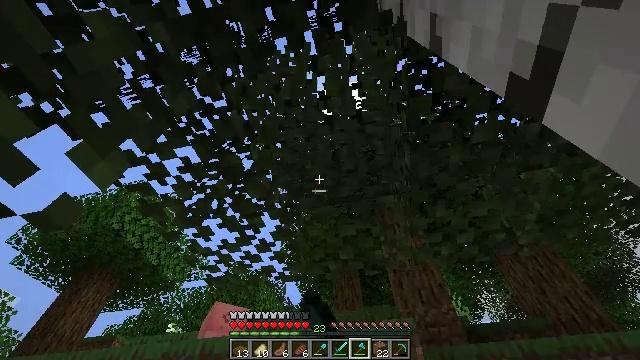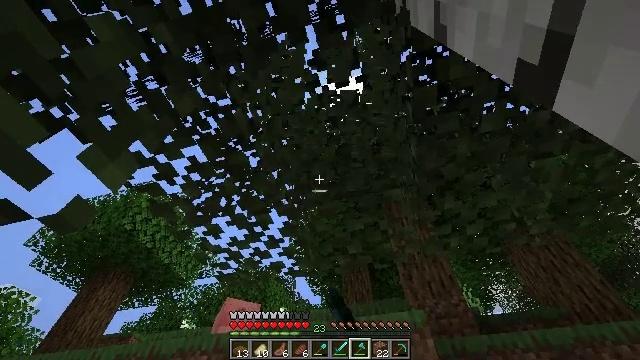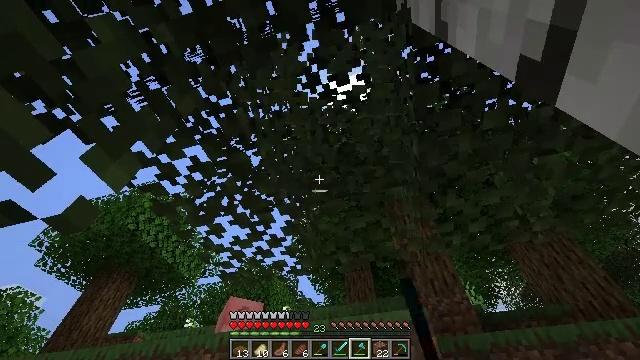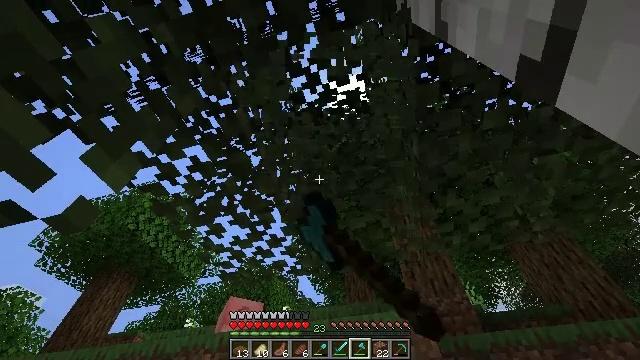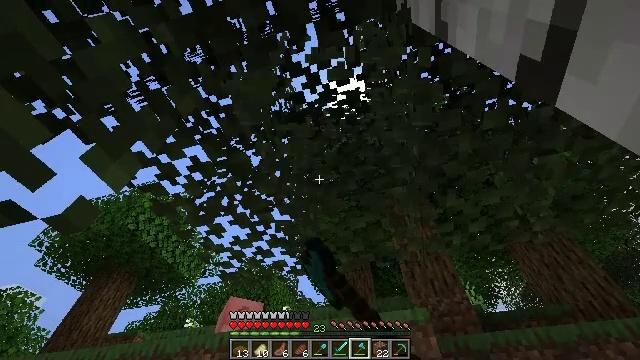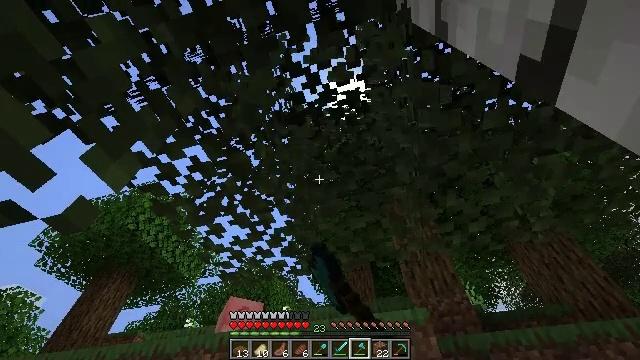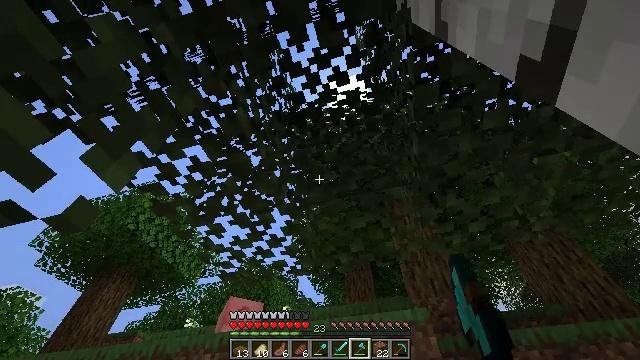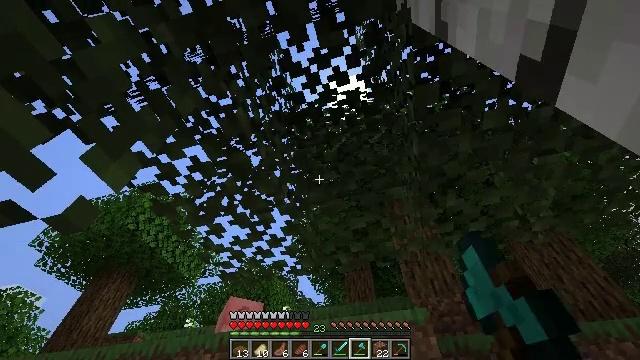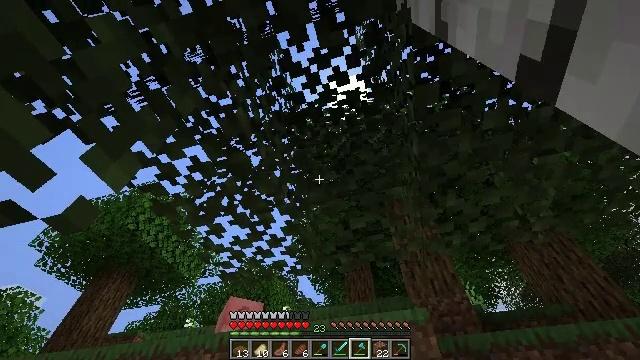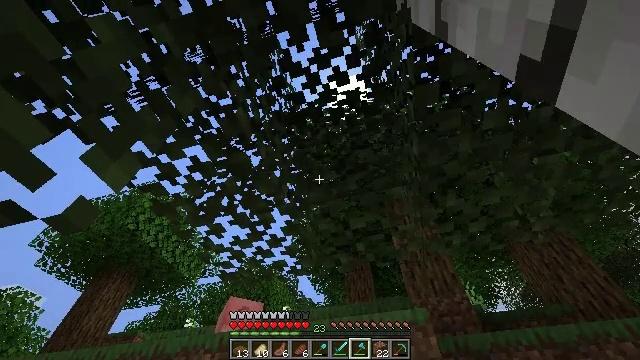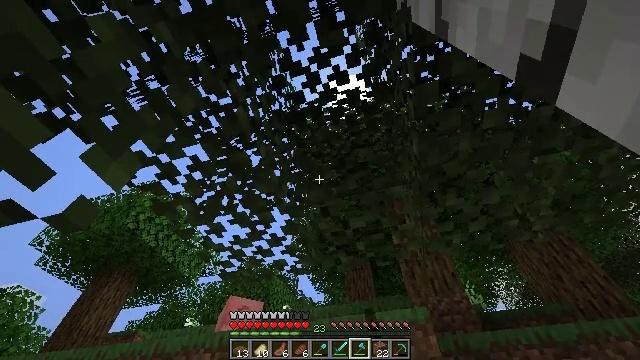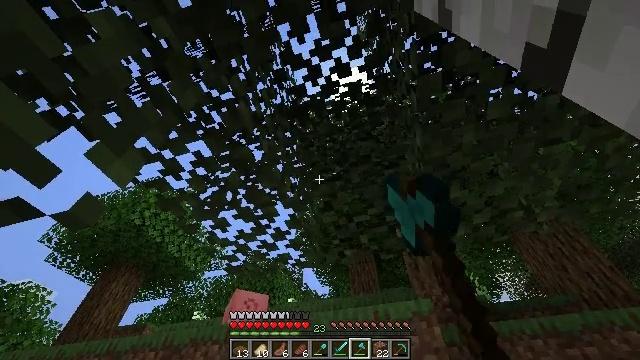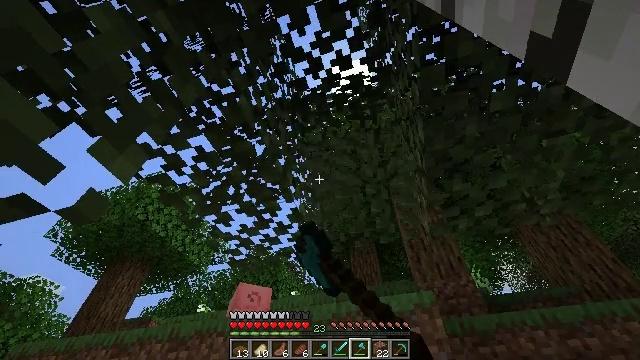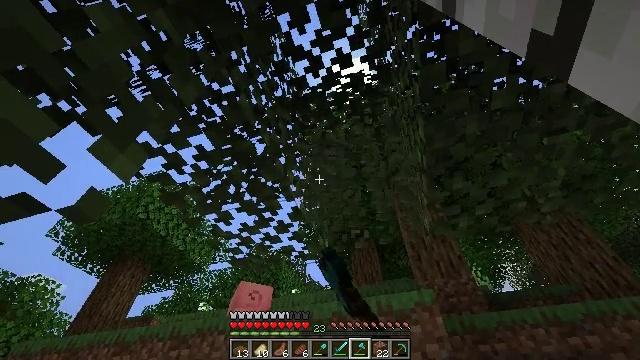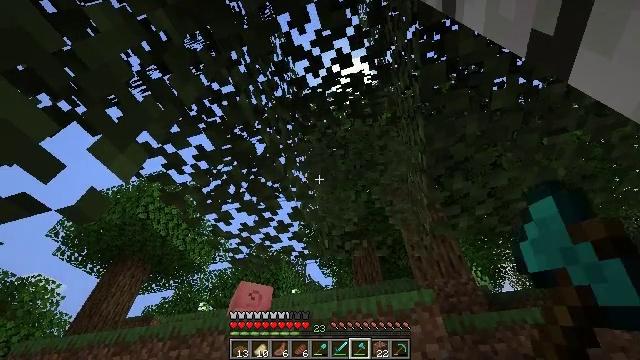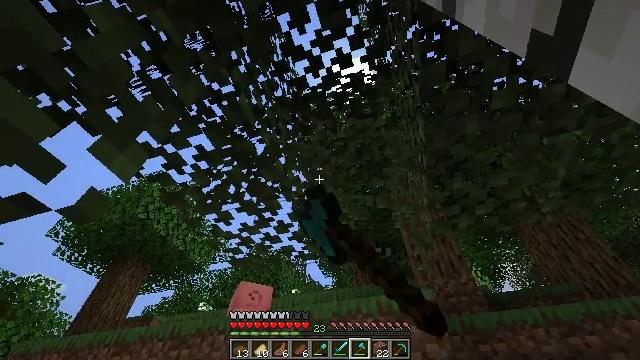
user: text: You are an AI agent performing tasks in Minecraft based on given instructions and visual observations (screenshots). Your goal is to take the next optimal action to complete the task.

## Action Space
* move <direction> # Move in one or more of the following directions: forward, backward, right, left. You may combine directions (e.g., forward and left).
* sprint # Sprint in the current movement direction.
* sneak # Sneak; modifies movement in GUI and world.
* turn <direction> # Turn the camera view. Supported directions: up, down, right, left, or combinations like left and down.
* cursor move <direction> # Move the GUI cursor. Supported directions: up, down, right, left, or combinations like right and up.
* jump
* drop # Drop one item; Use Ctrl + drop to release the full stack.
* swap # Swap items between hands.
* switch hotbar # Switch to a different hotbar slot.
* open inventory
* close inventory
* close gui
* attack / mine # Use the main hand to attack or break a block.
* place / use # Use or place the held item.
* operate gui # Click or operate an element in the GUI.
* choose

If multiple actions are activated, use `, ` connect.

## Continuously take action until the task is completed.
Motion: motion action
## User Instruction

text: Collect birch leaves from the tree.
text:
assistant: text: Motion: turn left and down, attack / mine
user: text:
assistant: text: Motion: attack / mine
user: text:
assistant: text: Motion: attack / mine
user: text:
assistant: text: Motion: attack / mine
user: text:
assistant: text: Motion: attack / mine
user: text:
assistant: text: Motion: attack / mine
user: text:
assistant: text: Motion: attack / mine
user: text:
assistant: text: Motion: attack / mine
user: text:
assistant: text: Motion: attack / mine
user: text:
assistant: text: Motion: attack / mine
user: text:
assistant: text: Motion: turn left and down, attack / mine
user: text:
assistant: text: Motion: turn down, attack / mine
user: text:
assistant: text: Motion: attack / mine
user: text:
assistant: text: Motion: attack / mine
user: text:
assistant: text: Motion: attack / mine
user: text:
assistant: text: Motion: attack / mine
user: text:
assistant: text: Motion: attack / mine
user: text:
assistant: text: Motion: turn left and down, attack / mine
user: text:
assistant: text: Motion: turn left, attack / mine
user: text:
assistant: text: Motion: turn left, attack / mine
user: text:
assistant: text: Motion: attack / mine
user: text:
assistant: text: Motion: attack / mine
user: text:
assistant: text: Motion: attack / mine
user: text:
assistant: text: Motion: attack / mine
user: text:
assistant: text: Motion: attack / mine
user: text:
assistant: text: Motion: attack / mine
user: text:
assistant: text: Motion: attack / mine
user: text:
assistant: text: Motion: attack / mine
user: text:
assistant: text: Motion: attack / mine
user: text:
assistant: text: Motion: attack / mine